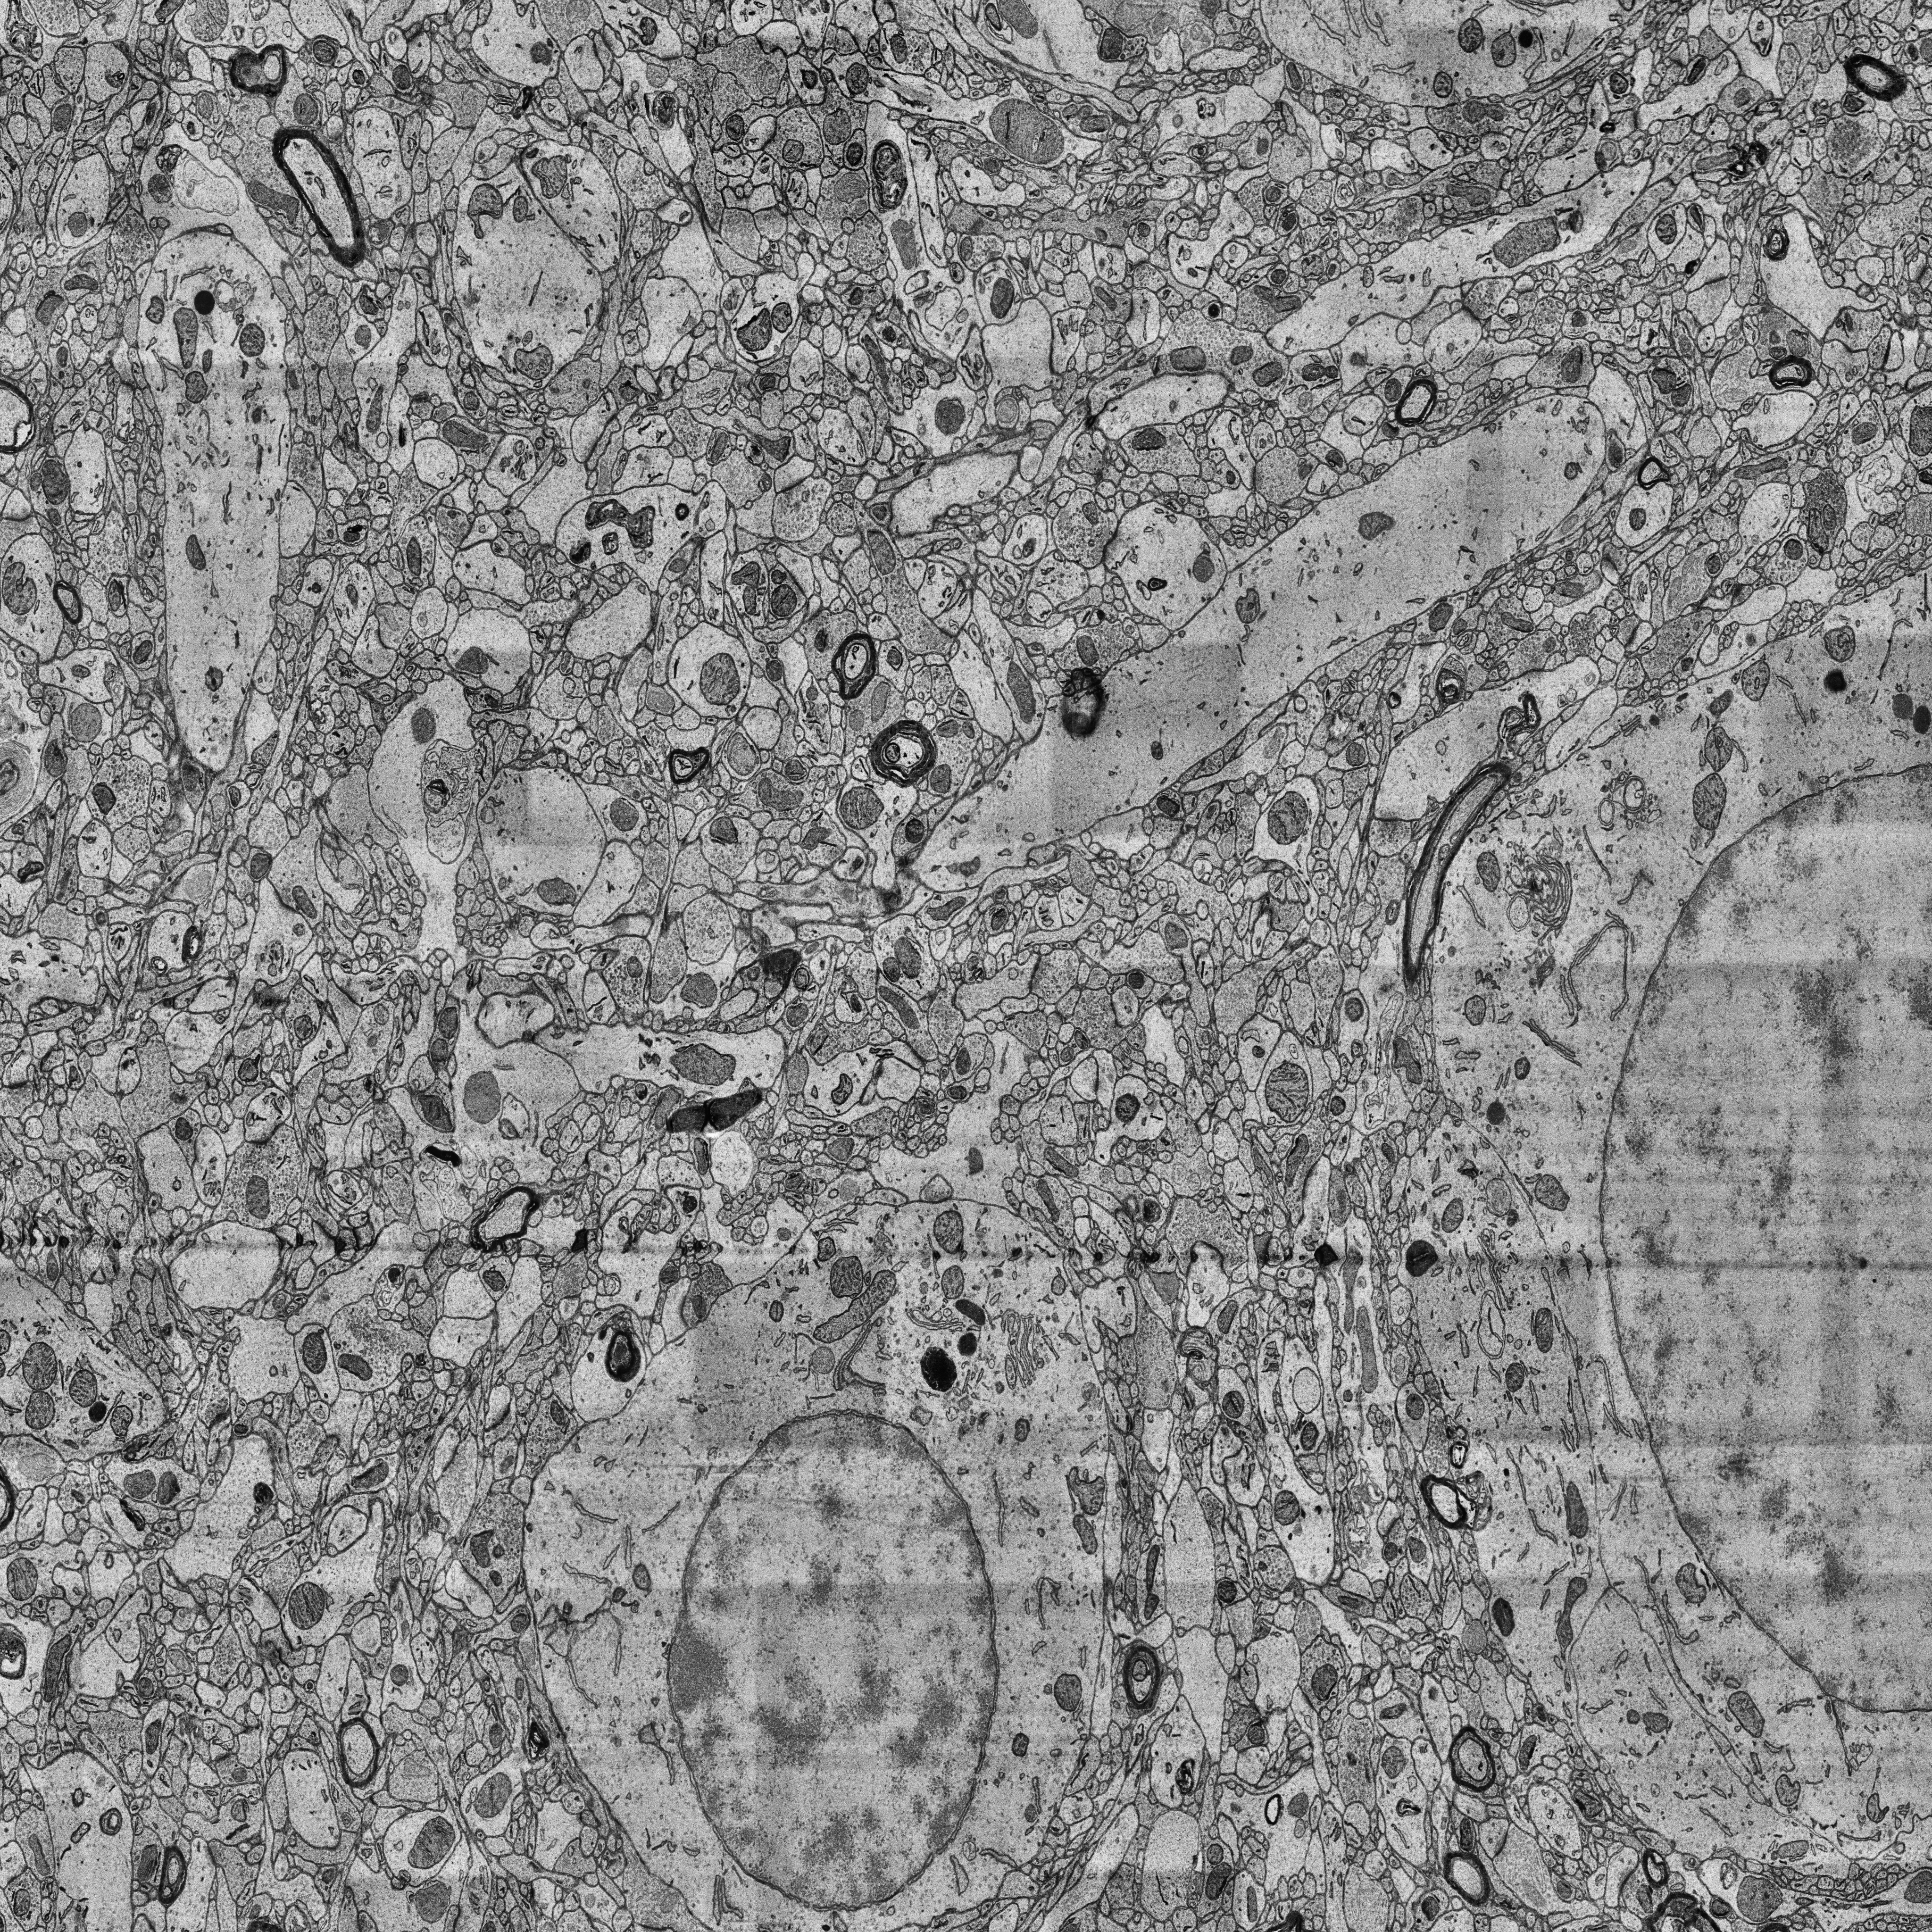
Electron microscopy slice of human cortex tissue
Slice depth (z): 370
Mitochondria instances in slice: 430